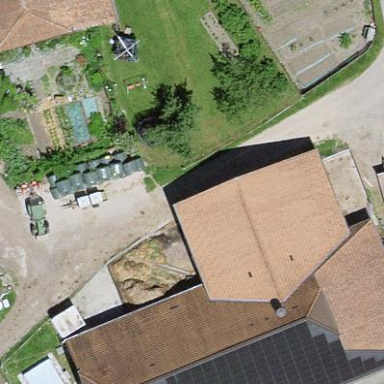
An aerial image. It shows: Farm building.